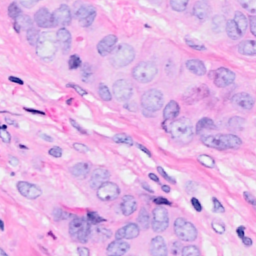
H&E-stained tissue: Breast